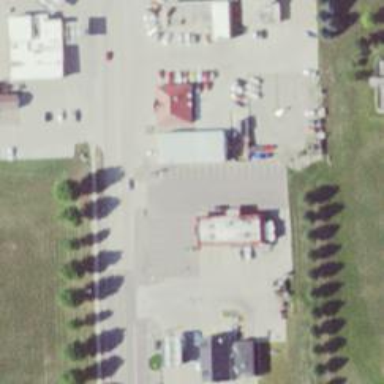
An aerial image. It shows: Retail area.